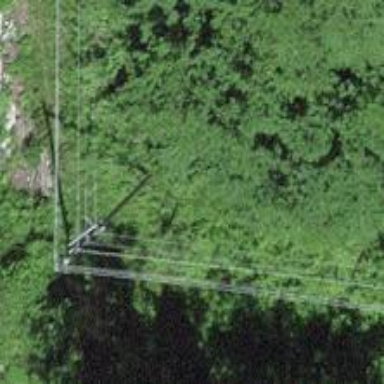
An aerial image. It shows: Power pole.